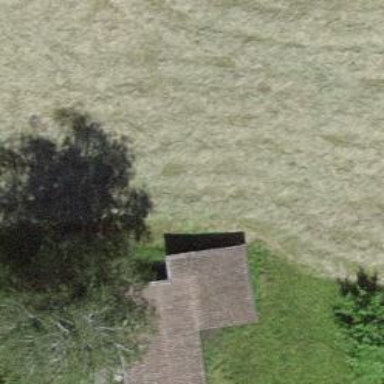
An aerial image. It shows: Farm auxiliary building.